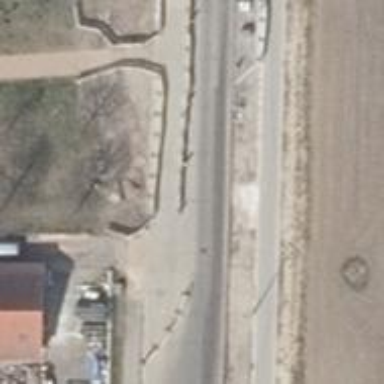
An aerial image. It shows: Tertiary road with asphalt surface. There are separate lanes for cycling on the left and sidewalks on both sides.